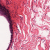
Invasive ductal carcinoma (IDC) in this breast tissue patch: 0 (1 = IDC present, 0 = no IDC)